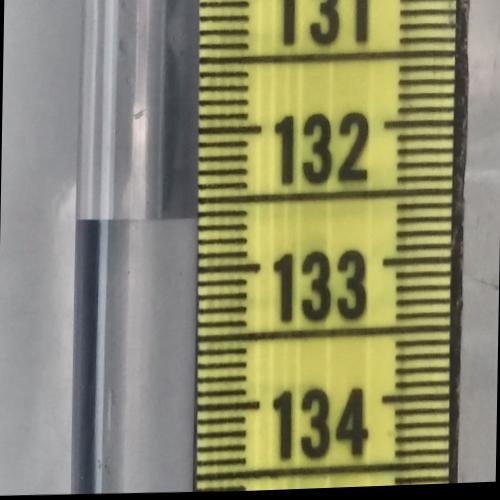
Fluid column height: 132.6 cm